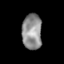
Tissue: skin
Cell type: Epithelial cells
Senescence score: 0.2409
Nuclear area (px): 687
Mean DAPI intensity: 143.606